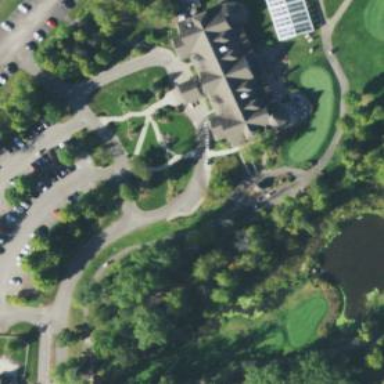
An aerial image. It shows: Golf cartpath that is also road path.